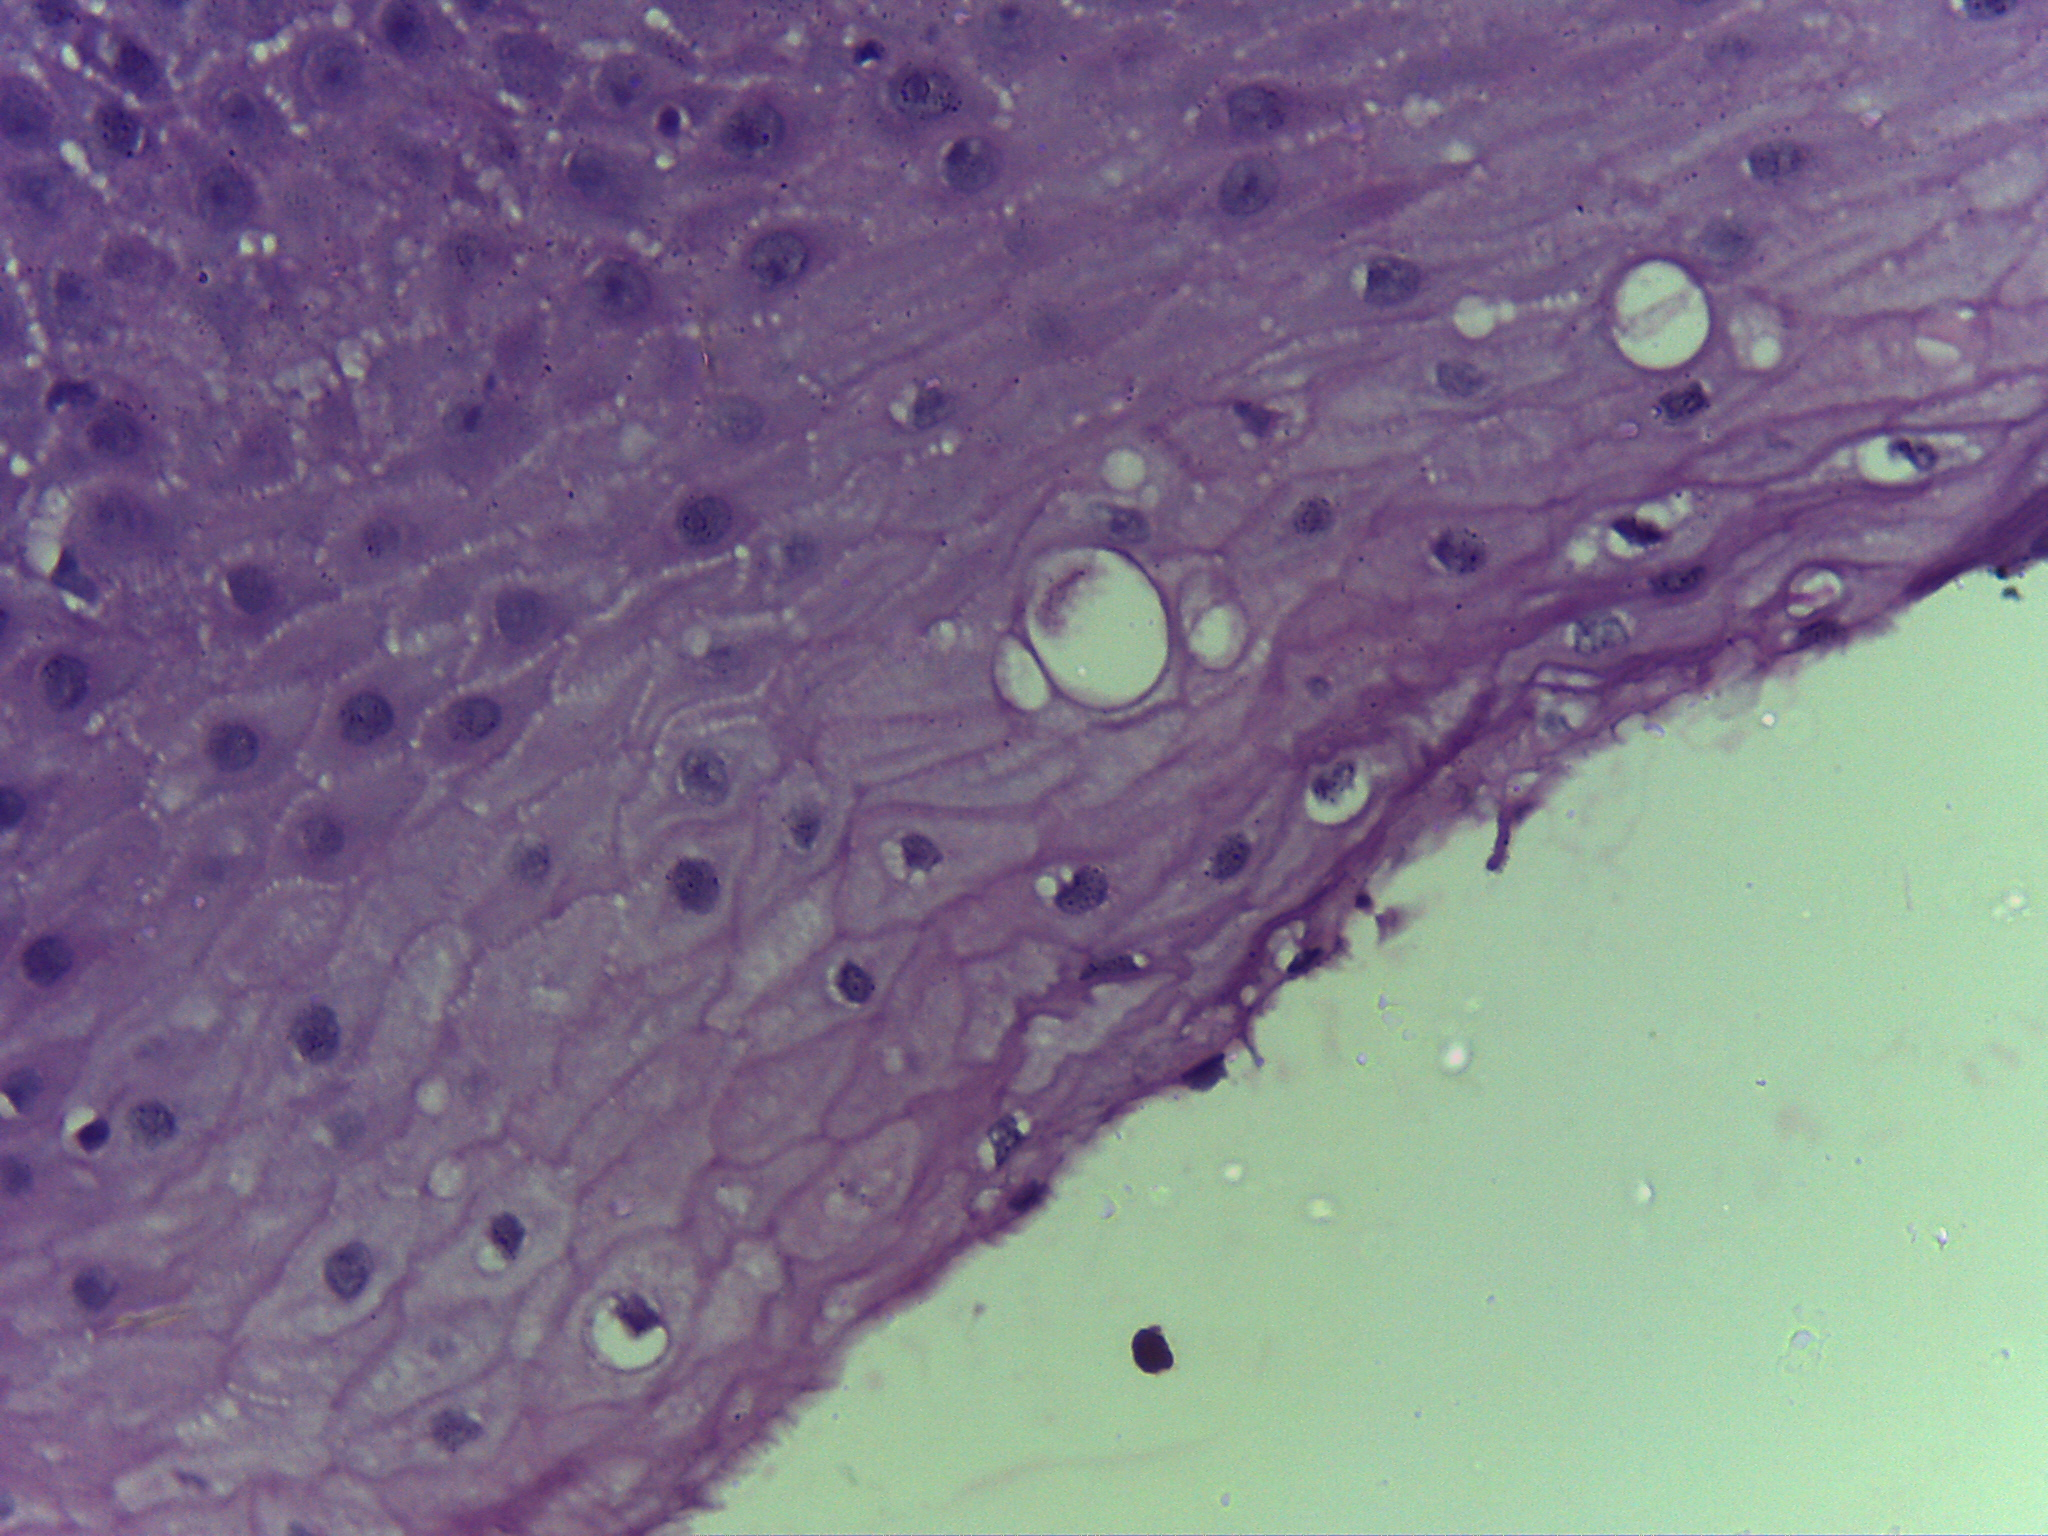
Diagnosis: OSCC